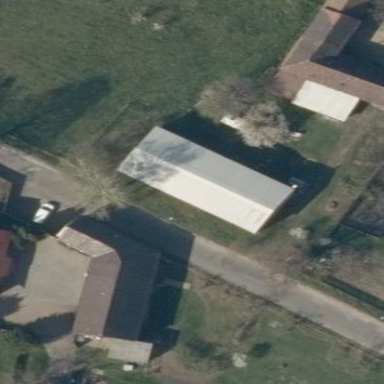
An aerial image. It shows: Barn.